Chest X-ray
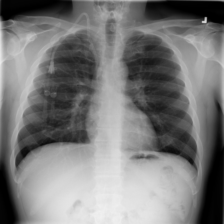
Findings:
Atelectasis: negative
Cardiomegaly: negative
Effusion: negative
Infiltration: positive
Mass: negative
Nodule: negative
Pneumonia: negative
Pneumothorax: negative
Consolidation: negative
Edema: negative
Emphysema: negative
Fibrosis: negative
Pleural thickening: negative
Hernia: negative